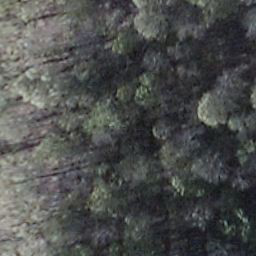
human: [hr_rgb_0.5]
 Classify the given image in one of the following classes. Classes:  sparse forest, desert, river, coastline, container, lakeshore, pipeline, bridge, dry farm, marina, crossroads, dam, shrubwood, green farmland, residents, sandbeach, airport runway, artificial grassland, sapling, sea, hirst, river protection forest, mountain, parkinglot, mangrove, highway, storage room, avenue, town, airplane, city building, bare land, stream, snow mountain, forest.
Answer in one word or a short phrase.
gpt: shrubwood